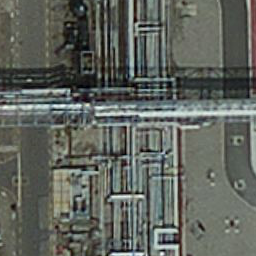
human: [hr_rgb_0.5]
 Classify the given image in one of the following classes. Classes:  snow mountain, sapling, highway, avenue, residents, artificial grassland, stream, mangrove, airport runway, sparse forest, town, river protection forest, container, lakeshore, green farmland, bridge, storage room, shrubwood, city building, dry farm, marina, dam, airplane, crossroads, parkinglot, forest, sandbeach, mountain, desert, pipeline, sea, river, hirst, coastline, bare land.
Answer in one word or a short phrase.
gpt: pipeline